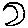
Label: moon